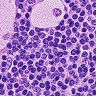
Metastatic tissue present: no